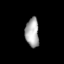
Tissue: lung
Cell type: Epithelial cells
Senescence score: 0.2348
Nuclear area (px): 390
Mean DAPI intensity: 168.9